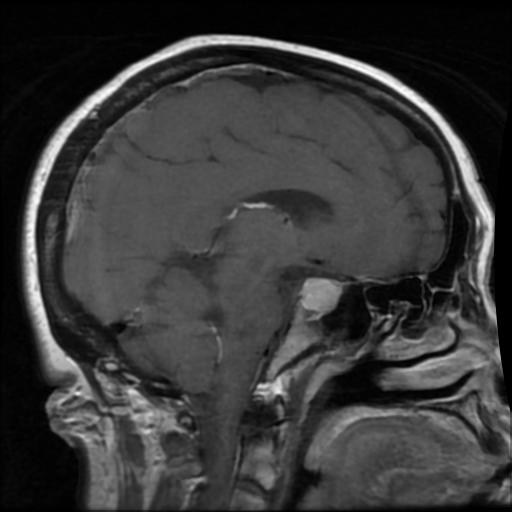
Label: pituitary